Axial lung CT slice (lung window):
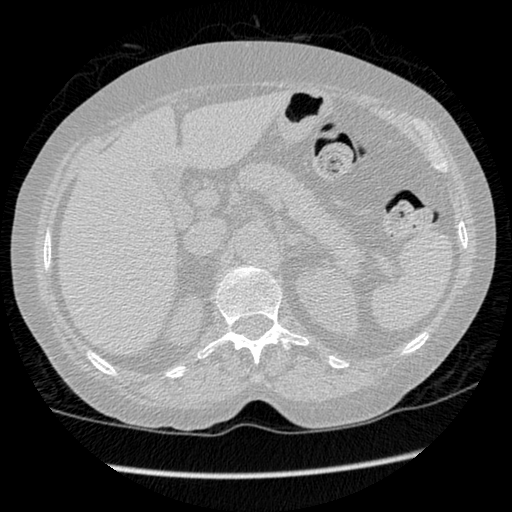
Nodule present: no